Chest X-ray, PA view. Patient: 68 years old, sex F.
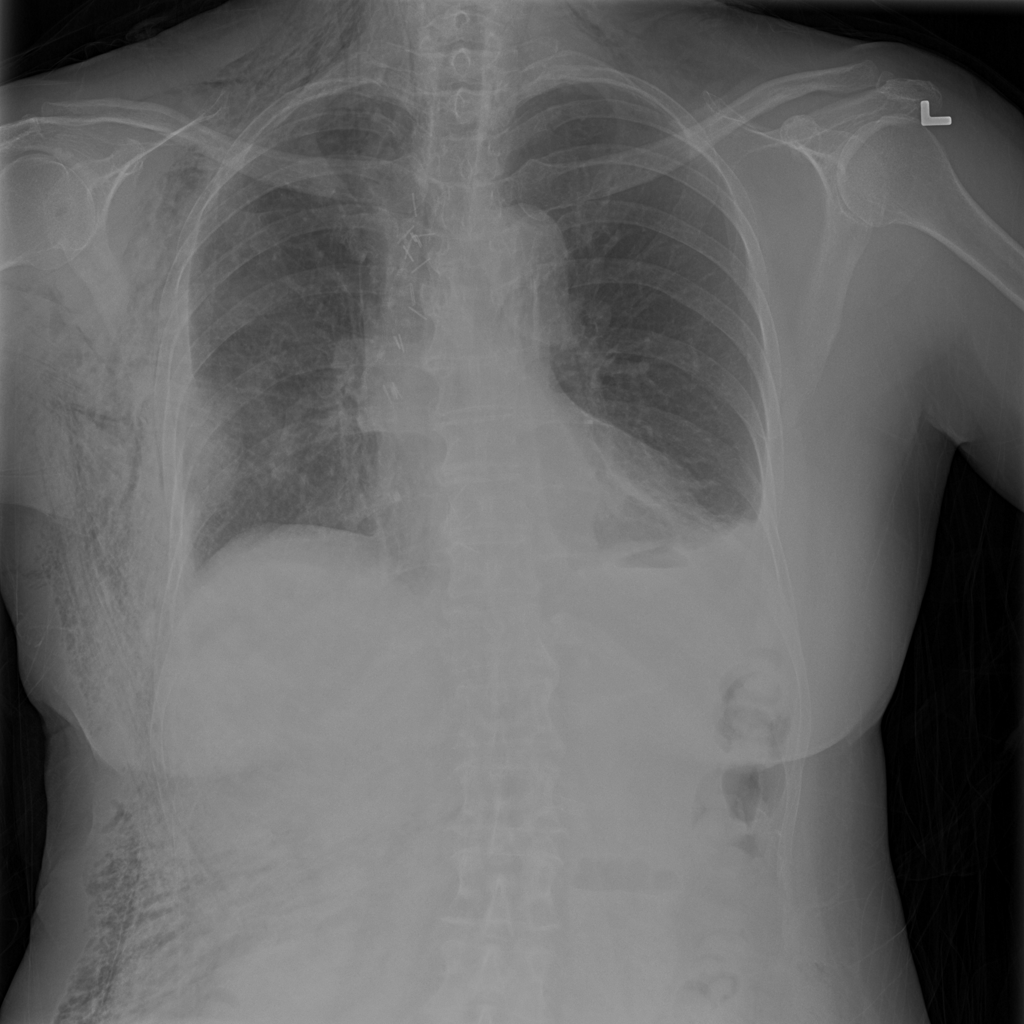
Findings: No Finding